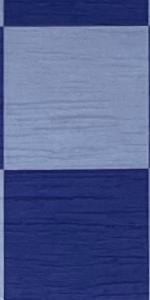
Label: Empty